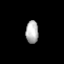
Tissue: prostate
Cell type: Epithelial cells
Senescence score: 0.3263
Nuclear area (px): 276
Mean DAPI intensity: 180.739